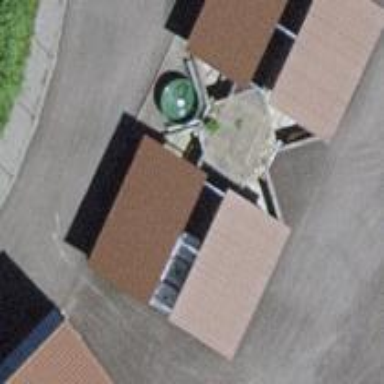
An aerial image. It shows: View of roof of building.